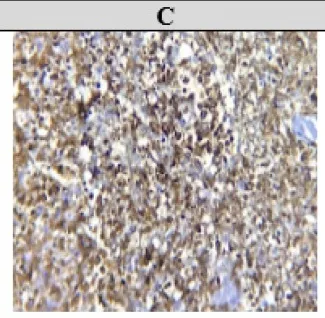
Histopathological findings of the lymph node. C) CD3+ T-Cells.
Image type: pathology (immunostaining)